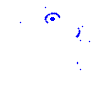
Particle: pion